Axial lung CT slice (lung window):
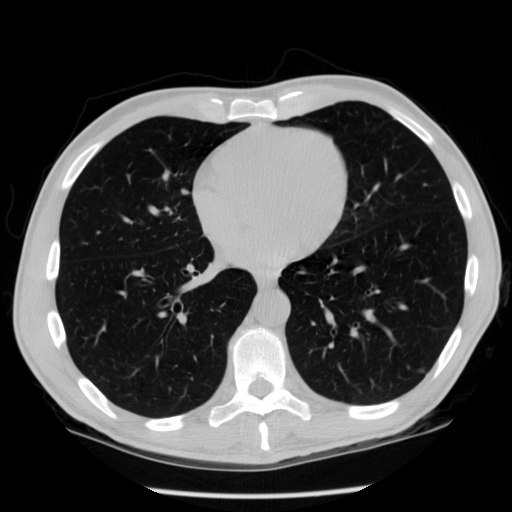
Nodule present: yes
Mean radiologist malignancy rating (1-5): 2